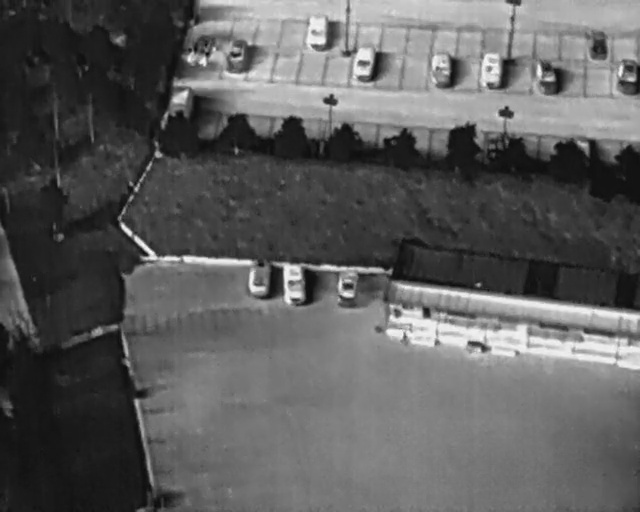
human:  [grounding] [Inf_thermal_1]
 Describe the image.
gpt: In the satellite image, there is  <ref>2 small car </ref> <box>[[46, 4, 52, 8, 179], [34, 8, 39, 12, 9]]</box> located at top,  <ref>3 medium car </ref> <box>[[53, 10, 59, 14, 7], [65, 11, 71, 15, 2], [28, 7, 33, 11, 16]]</box> located at top,  <ref>3 medium car </ref> <box>[[73, 11, 80, 15, 2], [82, 12, 88, 16, 2], [94, 13, 101, 17, 2]]</box> located at top right,  <ref>3 medium car </ref> <box>[[37, 51, 43, 56, 2], [42, 53, 49, 57, 2], [51, 53, 57, 58, 4]]</box> located at center,  <ref>1 small car </ref> <box>[[90, 6, 96, 10, 2]]</box> located at top right.